Field crop: maize
Growth stage: 2
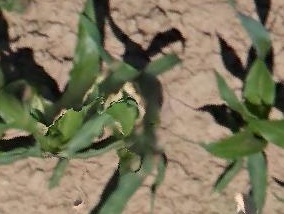
Species: maize